Field crop: tomato
Growth stage: 1
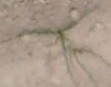
Species: cyperus